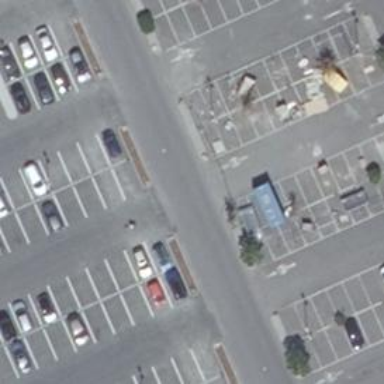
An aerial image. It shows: Parking aisle designated as service road.